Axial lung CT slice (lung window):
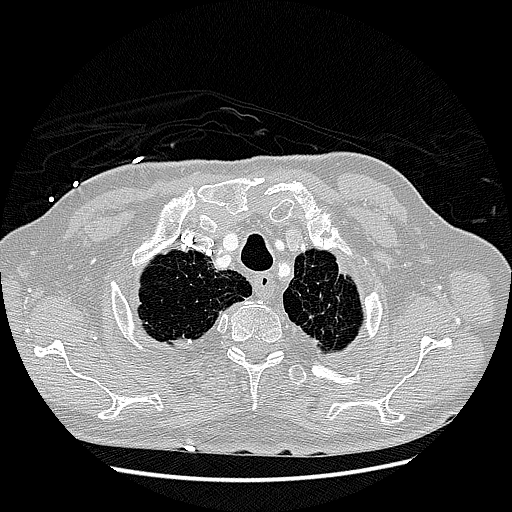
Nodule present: no